Question: How I can identify following checkboxes in different rows and check/uncheck them separately.
'''
<input type="checkbox" value="F" name="eph-ds[2457][]">
<input type="checkbox" value="PR" name="eph-ds[2457][]">
<input type="checkbox" value="DPH" name="eph-ds[2457][]">
<input type="checkbox" value="F" name="eph-ds[2450][]">
<input type="checkbox" value="PR" name="eph-ds[2450][]">
<input type="checkbox" value="DPH" name="eph-ds[2450][]">
'''
where [number] is dinamically created.
Example: If "F" is checked, uncheck "PR". If "PR" is checked, uncheck "F". If "DPH" is checked, uncheck all.
'''
$(":checkbox").change(function() {
var current = this.value;
if (current == "F") {
$(":checkbox[value=PR]").prop("checked", false);
}
if (current == "PR") {
$(":checkbox[value=F]").prop("checked", false);
}
if (current == "DPH") {
$(":checkbox[value=F]").prop("checked", false);
$(":checkbox[value=PR]").prop("checked", false);
}
});
'''
This code is working, but if I deselect checkbox in the second row, then checkbox in first row will be unchecked too:

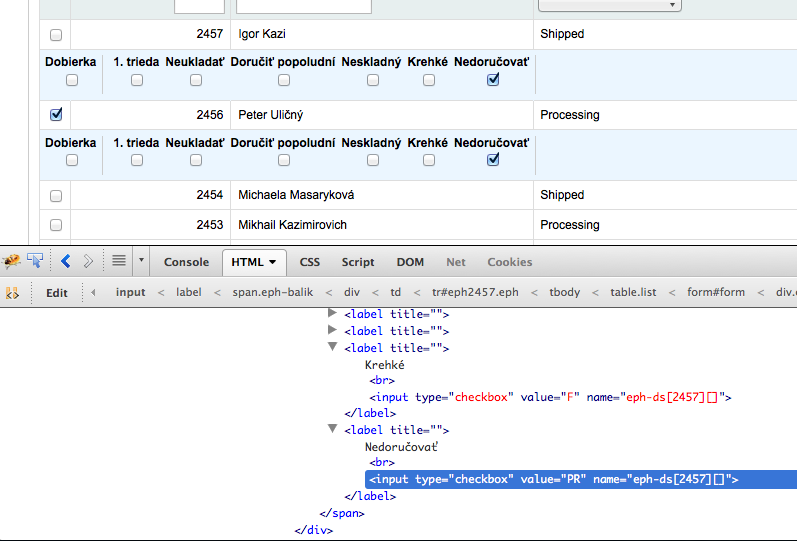
Answer: This will do what you have requested:
<URL>
'''
var $this,num,val;
$('input[name^="eph-ds["]').click(function() {
$this = $(this);
num = $this.attr('name').split('[')[1].replace("]", "");
val = $this.val();
if (val=="F"){
$('input:checkbox[name="eph-ds['+num+'][]"][value="PR"]').prop('checked',false);
}else if (val=="PR"){
$('input:checkbox[name="eph-ds['+num+'][]"][value="F"]').prop('checked',false);
}else if (val=="DPH"){
$('input:checkbox[name="eph-ds['+num+'][]"]').not($this).prop('checked',false);
}
});
'''
Notes:
1. Variables declared at top so they need not be re-declared with each checkbox click
2. jsFiddle adds disabling F and PR when DPH is checked (otherwise after checking the DPH box user can THEN check either PR or F).
3. Not necessary to query your checkboxes as groups (as suggested by previous responder)
4. If difficult to follow, this line can be broken up into three lines: num = $this.attr('name').split('[')[1].replace("]", "");
'name = $this.attr('name'); //returns eph-ds[####][]'
'temp = name.split('[')[1]; //returns ####]'
'num = temp.replace("]", ""); //removes trailing ]'